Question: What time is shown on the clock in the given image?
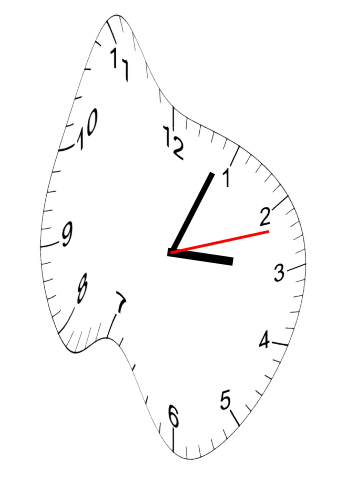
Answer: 03:04:12